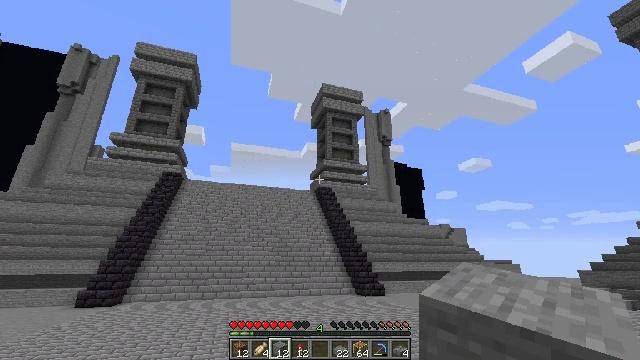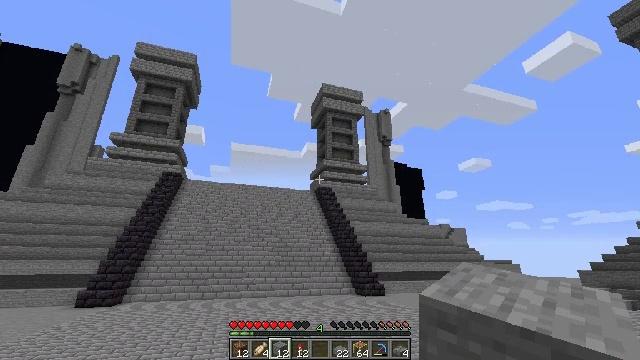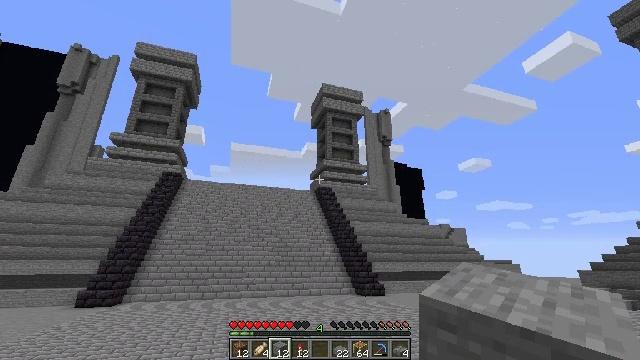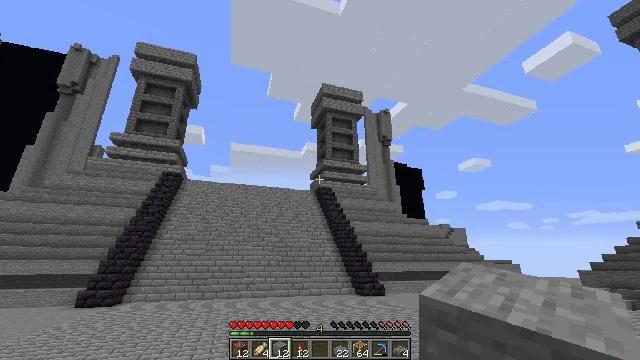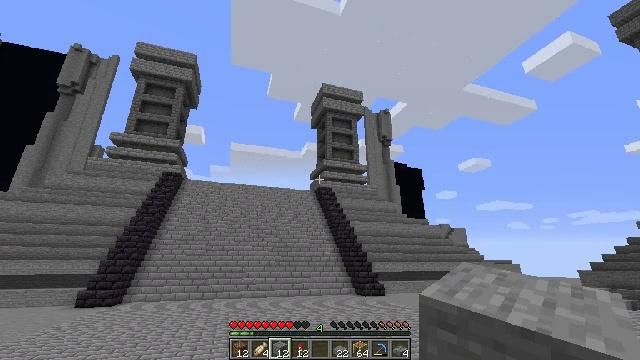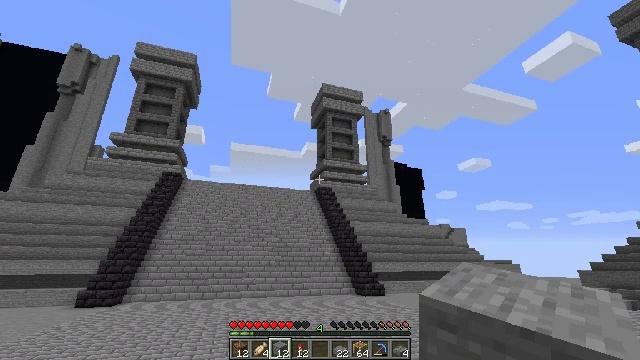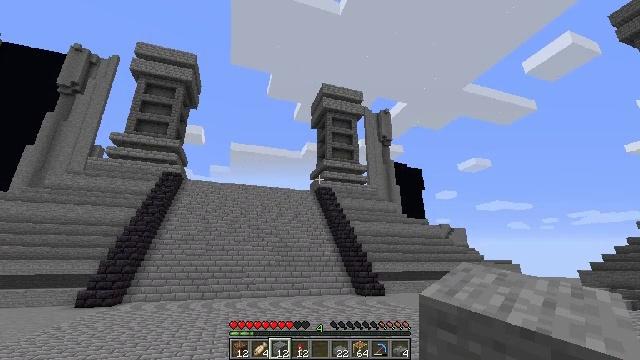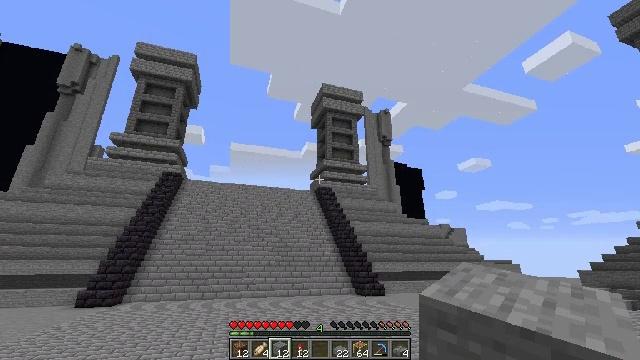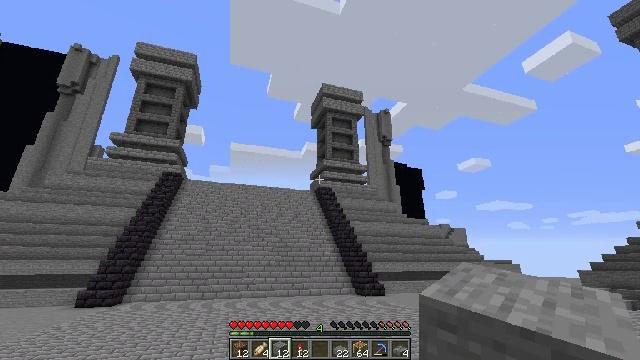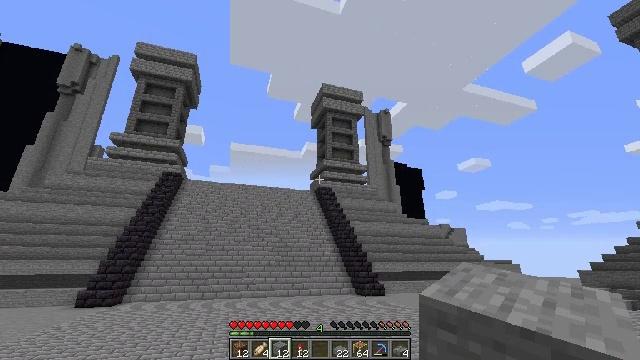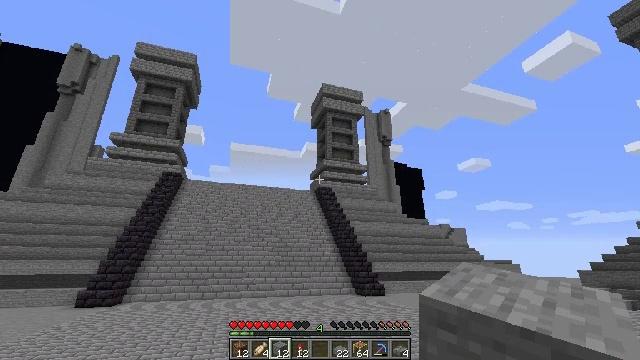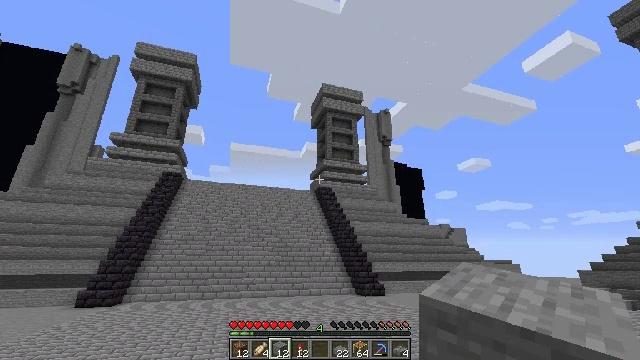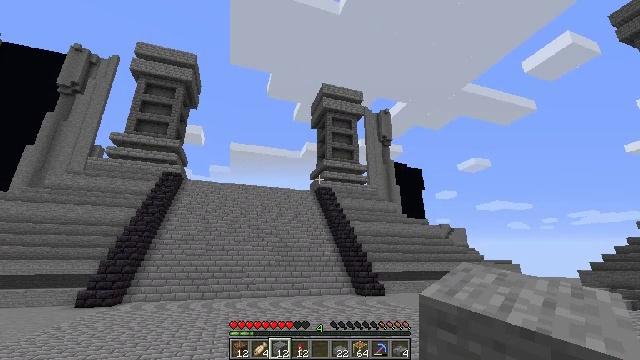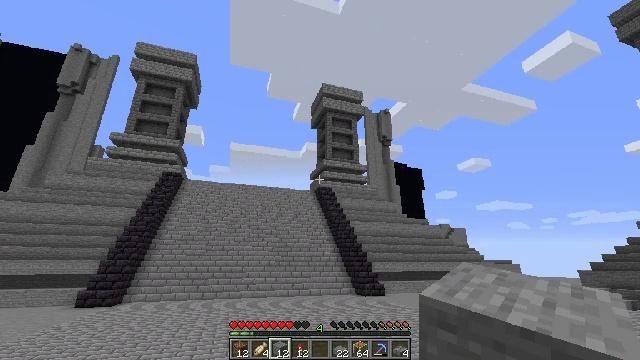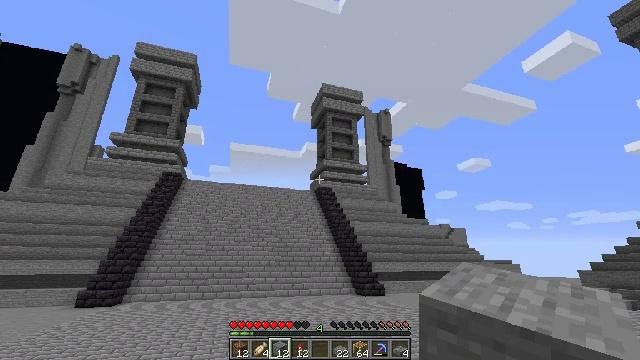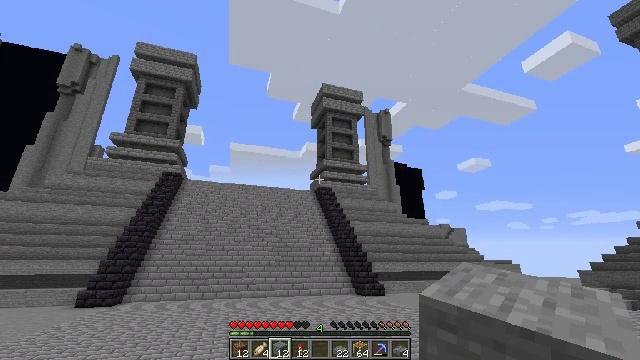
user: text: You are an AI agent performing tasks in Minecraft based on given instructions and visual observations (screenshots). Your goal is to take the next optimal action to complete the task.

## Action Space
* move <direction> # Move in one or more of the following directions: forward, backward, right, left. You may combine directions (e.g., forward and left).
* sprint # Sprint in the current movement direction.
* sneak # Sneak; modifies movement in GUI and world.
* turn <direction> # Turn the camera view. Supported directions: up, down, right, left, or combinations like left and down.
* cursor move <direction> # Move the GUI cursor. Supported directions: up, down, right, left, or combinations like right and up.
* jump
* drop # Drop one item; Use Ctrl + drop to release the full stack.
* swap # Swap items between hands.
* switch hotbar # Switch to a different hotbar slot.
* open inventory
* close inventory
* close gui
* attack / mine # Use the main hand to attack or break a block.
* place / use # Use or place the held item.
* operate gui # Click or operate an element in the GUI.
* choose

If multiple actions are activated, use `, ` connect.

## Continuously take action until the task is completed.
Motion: motion action
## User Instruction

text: Attack the shulker box to pick it up.
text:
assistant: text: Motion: no_op
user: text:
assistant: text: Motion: no_op
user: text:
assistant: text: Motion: no_op
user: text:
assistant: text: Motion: no_op
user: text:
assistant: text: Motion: no_op
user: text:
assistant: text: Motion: no_op
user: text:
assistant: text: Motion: no_op
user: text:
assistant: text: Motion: no_op
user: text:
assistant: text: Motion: no_op
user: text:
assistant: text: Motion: no_op
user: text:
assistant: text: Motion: no_op
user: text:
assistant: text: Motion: no_op
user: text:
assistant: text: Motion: no_op
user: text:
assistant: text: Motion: no_op
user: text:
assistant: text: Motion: no_op
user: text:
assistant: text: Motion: no_op
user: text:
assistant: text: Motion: no_op
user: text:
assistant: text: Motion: no_op
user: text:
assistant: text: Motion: no_op
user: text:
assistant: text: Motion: no_op
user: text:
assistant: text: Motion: no_op
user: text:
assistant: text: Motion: no_op
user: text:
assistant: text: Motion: no_op
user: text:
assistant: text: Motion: no_op
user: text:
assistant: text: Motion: no_op
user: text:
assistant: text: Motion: no_op
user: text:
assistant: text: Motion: no_op
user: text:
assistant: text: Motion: no_op
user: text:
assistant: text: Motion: no_op
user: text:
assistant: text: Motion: no_op